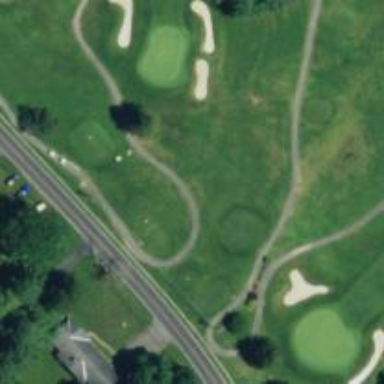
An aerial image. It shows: Golf tee.